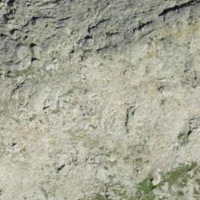
EUNIS habitat code: 48
Species observed at this site:
Jacobaea incana